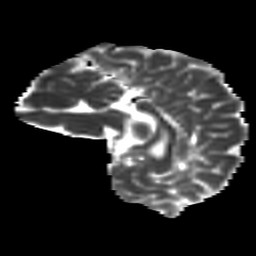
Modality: MD
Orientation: sagittal
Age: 12
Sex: male
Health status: ill
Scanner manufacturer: ge
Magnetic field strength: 3 T
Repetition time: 7.5 s
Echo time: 0.079 s